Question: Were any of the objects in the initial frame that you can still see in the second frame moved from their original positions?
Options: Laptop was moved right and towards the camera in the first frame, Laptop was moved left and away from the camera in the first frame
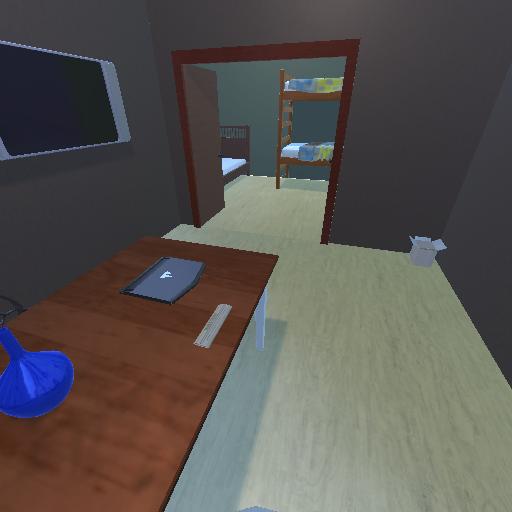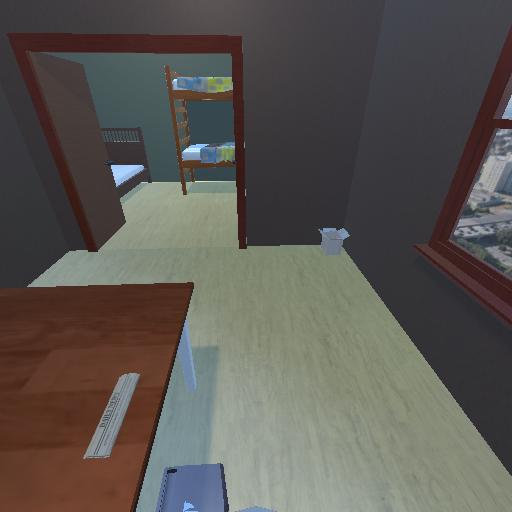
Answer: Laptop was moved right and towards the camera in the first frame